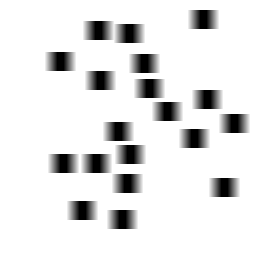
Squares: 19
Triangles: 0
Stars: 0
Total shapes: 19